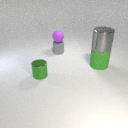
large green rubber cylinder to the right of small gray rubber cylinder